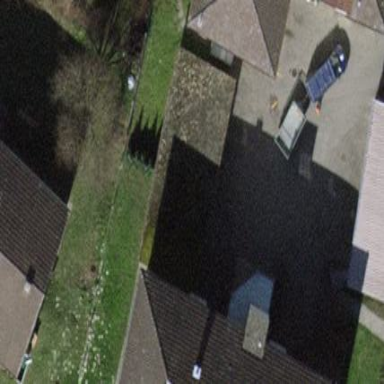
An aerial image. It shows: Group of garages.